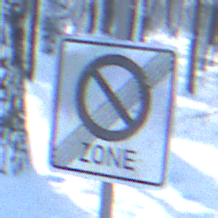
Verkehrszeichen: EndeEingeschraenktesHalteverbotZone
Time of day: MorningAfternoon
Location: Outdoor (Nature)
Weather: Clear
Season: Winter
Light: Natural